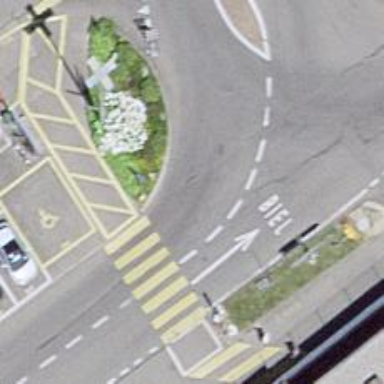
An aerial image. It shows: Bus stop with platform for public transport.